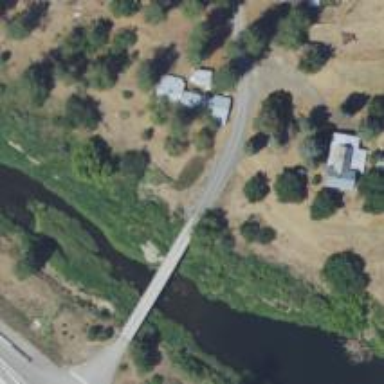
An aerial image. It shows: Service road that crosses over bridge.